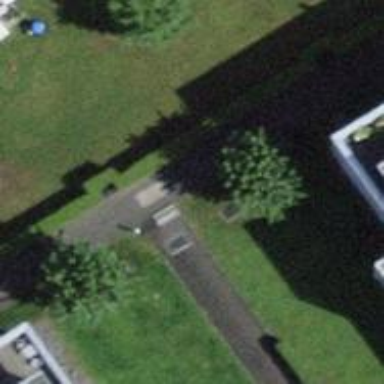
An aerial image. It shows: Set of steps on the road.